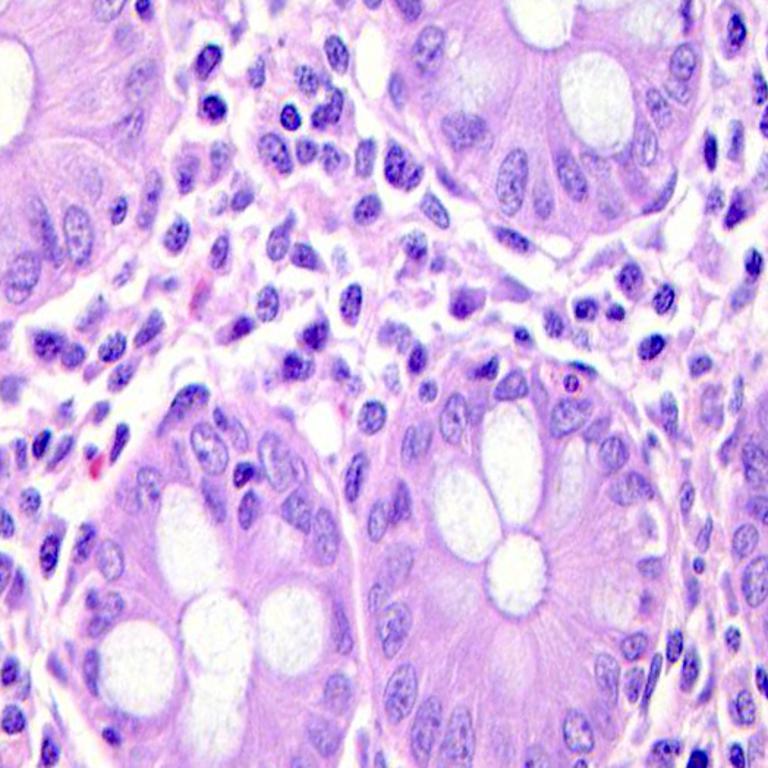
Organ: colon
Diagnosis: benign